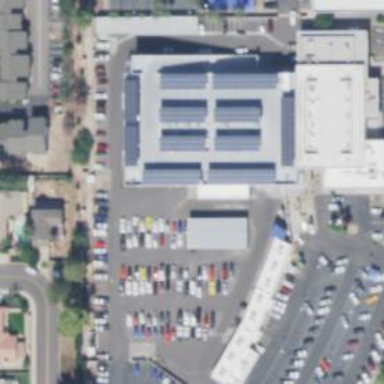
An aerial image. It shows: Building used as car repair shop.